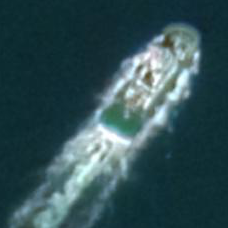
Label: civil